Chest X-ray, AP view. Patient: 45 years old, sex F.
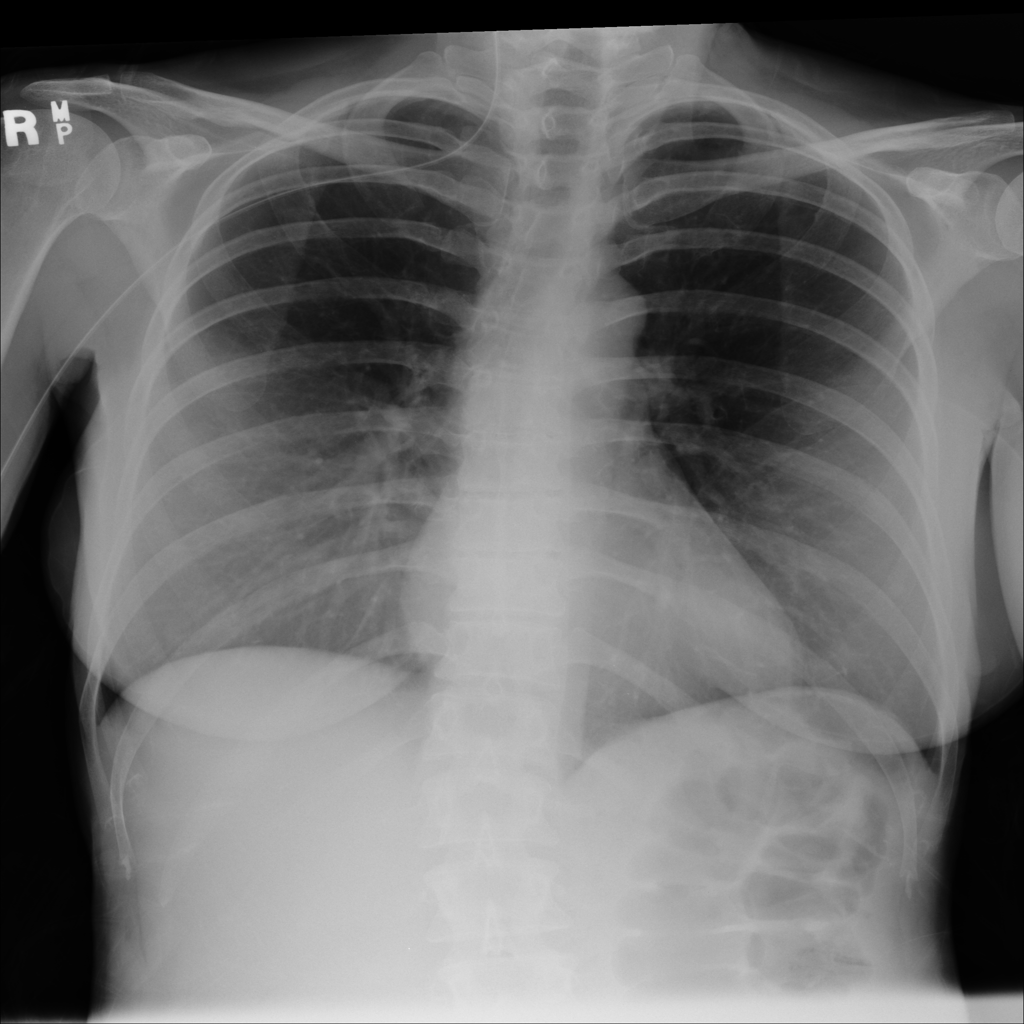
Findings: No Finding